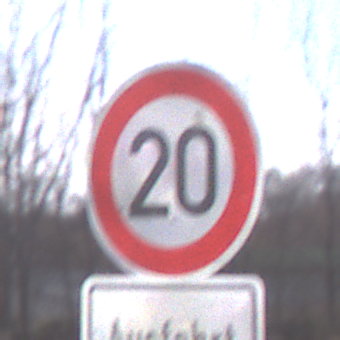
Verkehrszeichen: Geschwindigkeit20
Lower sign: HinweiseAufGefahrenDurchVerbaleAngabe5
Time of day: MorningAfternoon
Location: Outdoor (Nature)
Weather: PartlyCloudy
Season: NotSpecified
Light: Natural